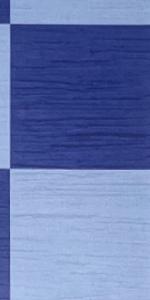
Label: Empty